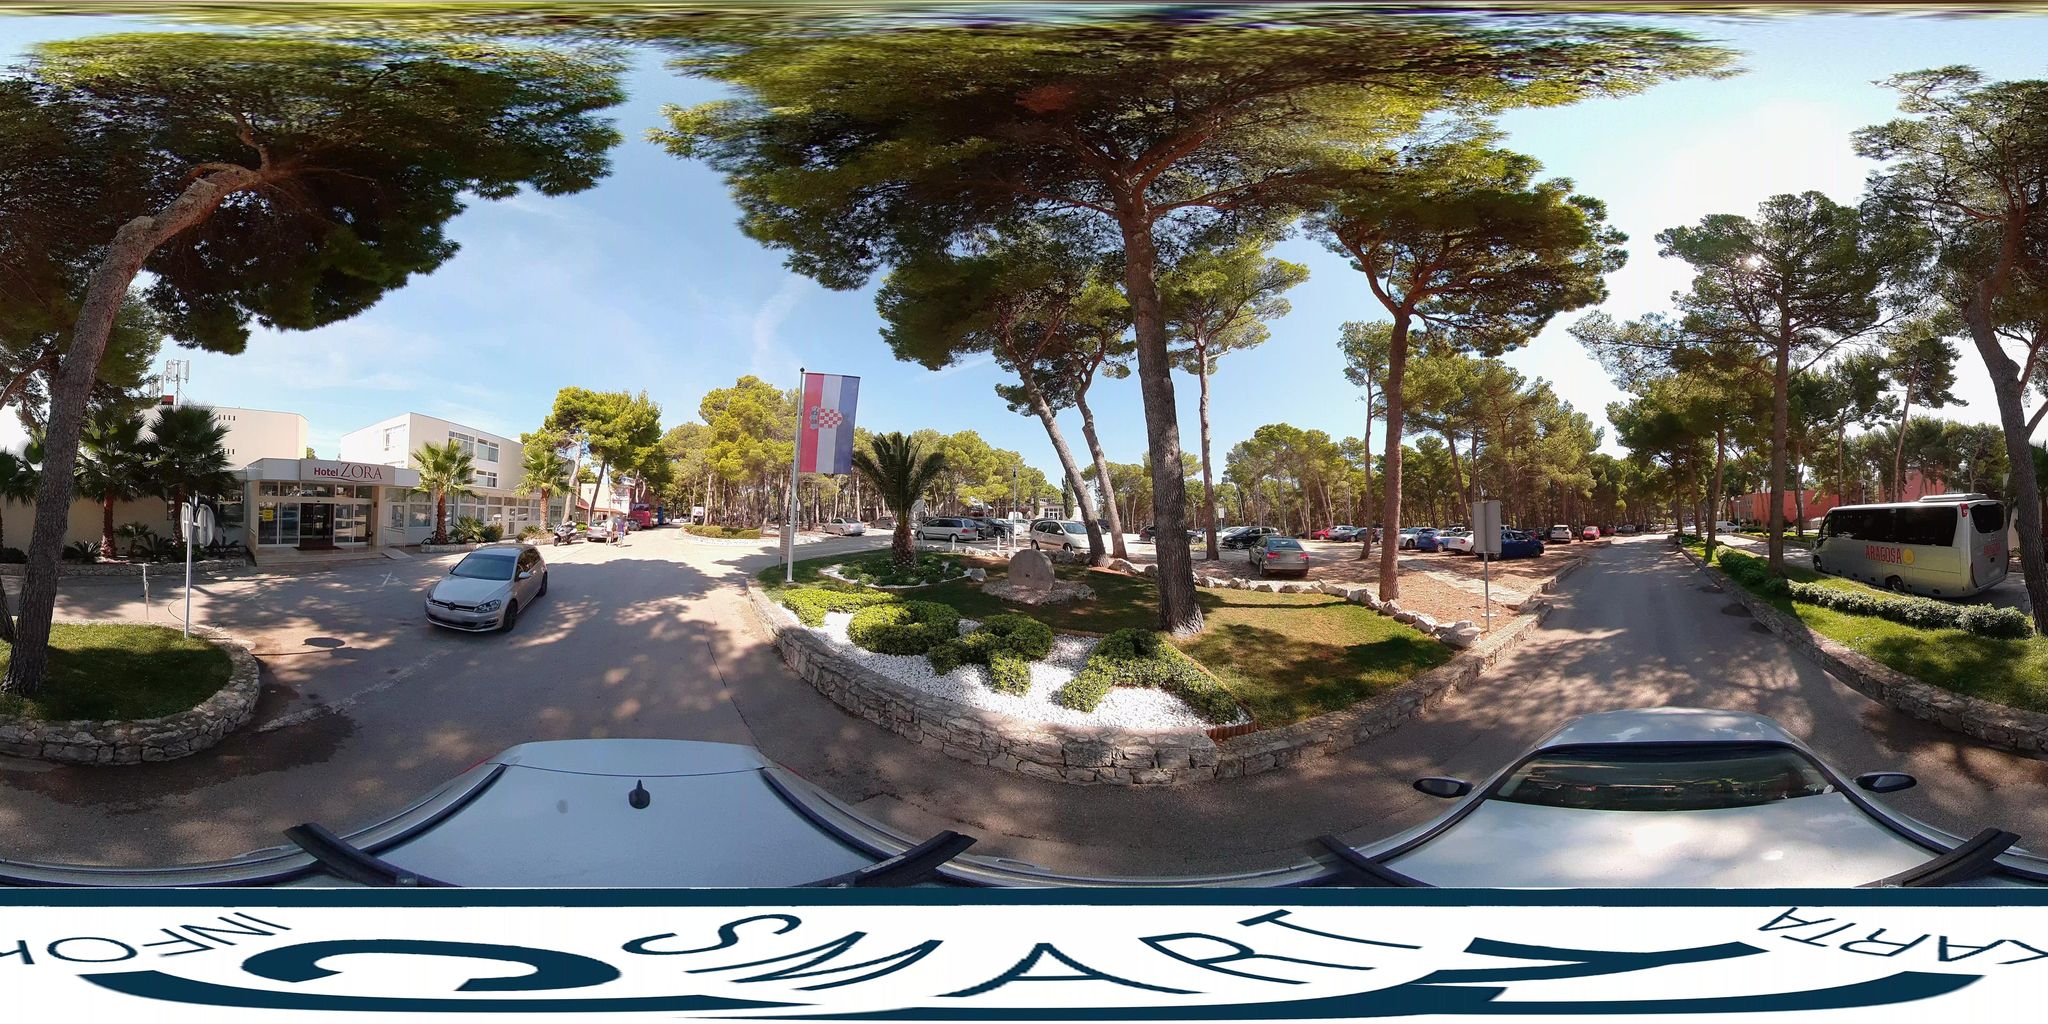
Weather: clear
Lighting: day
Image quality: slightly poor
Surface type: cycling surface
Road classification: unclassified, path
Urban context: low density rural
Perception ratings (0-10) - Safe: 6.6, Lively: 7.75, Beautiful: 9.41, Boring: 1.3, Depressing: 2.77, Wealthy: 7.87